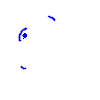
Particle: pion